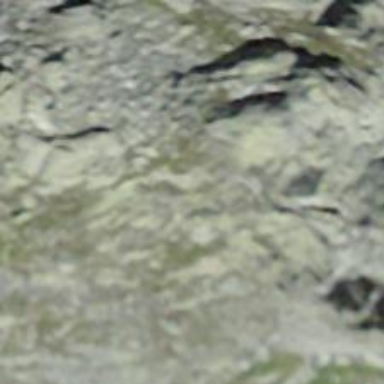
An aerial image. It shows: Natural cliff.